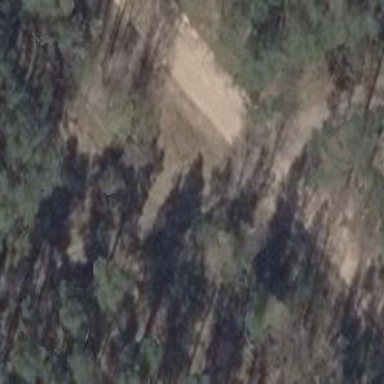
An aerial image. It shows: Dirt track road with grade3 tracktype.